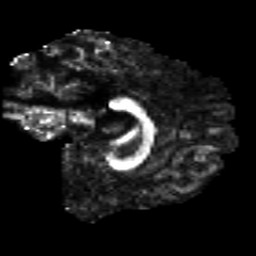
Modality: FA
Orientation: sagittal
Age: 31
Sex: male
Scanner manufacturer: siemens
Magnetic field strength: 3 T
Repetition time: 8.8 s
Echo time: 0.085 s